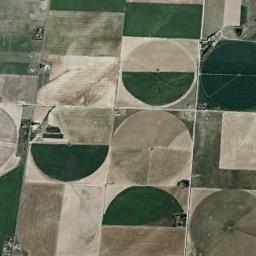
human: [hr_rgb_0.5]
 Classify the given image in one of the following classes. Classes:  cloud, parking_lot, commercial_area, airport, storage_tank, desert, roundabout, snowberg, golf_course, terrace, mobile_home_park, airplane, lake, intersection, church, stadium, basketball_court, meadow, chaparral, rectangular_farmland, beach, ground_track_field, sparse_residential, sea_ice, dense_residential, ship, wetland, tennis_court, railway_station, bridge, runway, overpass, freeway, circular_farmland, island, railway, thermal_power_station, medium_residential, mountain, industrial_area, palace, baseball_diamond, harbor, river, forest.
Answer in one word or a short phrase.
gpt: circular_farmland